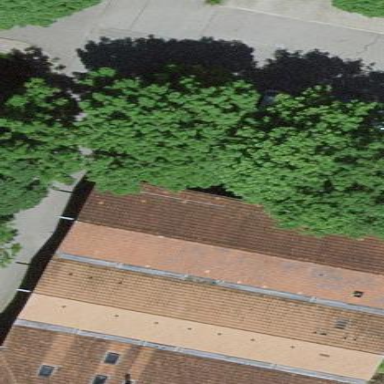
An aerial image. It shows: Group of garages.